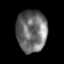
Tissue: lung
Cell type: Epithelial cells
Senescence score: 0.1688
Nuclear area (px): 1257
Mean DAPI intensity: 109.178